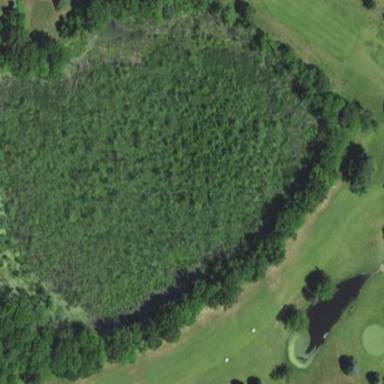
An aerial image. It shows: Water hazard on golf course.